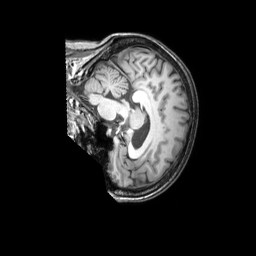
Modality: T1w
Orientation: sagittal
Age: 44
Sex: female
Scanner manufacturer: philips
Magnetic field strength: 3 T
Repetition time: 0.009896 s
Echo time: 0.004603 s